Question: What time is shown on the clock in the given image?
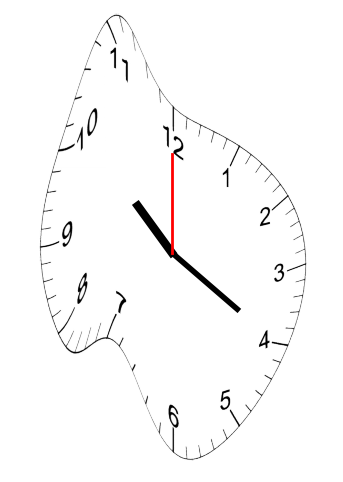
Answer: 10:20:00